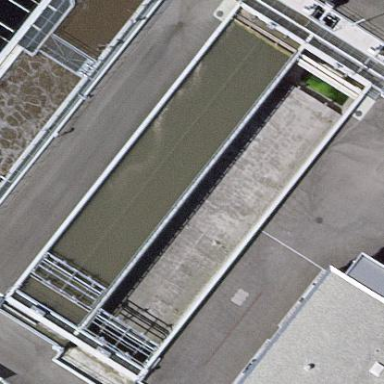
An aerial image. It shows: Image of wastewater.